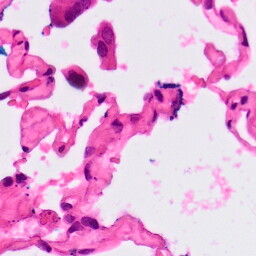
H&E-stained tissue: Lung